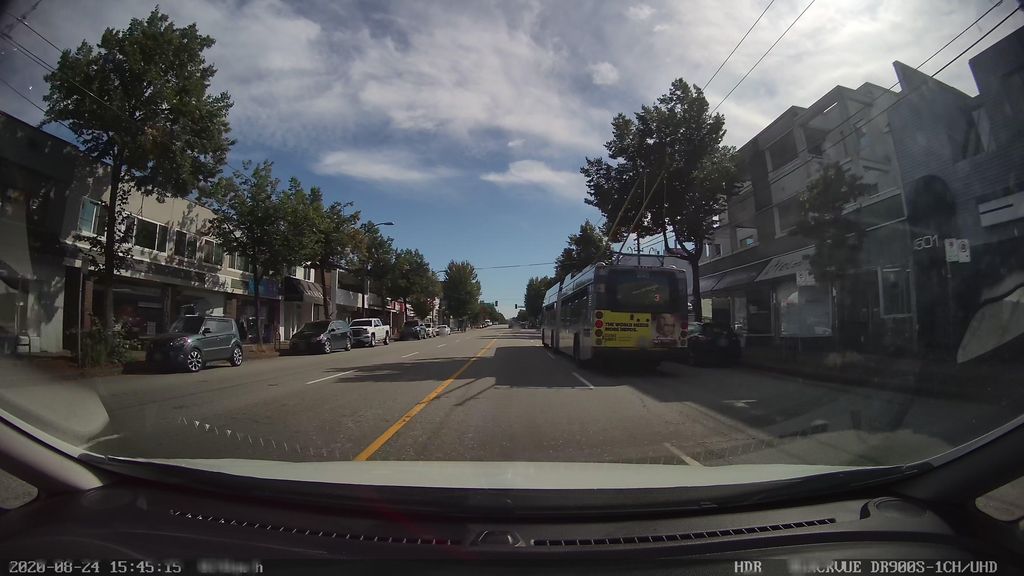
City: vancouver